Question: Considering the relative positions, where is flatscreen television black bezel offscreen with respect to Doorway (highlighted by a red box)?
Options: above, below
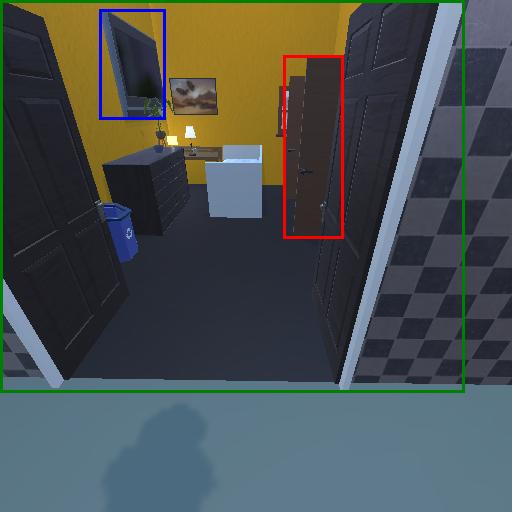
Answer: above